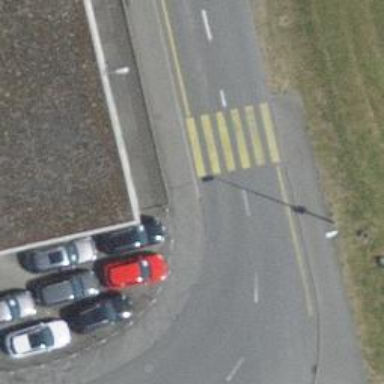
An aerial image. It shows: Uncontrolled zebra crossing with zebra markings.